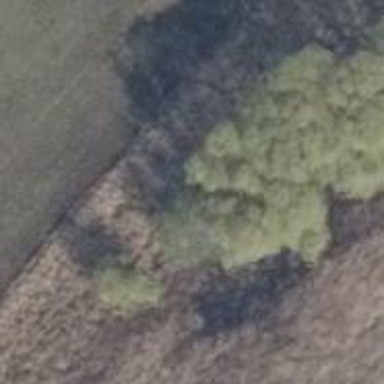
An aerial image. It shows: Row of trees in natural setting.